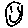
Label: smiley face